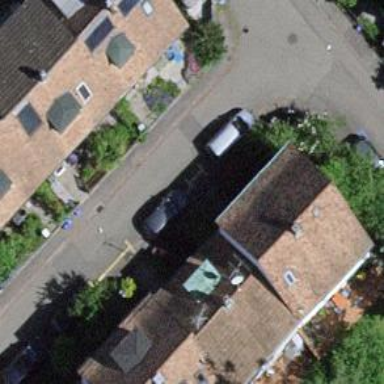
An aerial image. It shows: Terrace building.